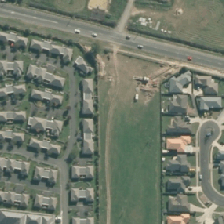
Land cover: urban_parkland